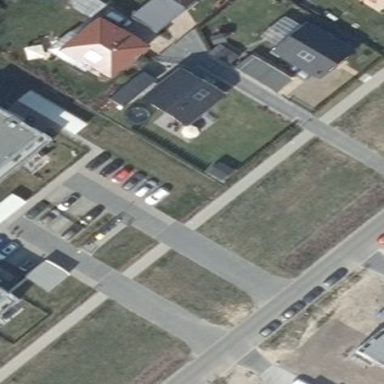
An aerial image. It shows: Street side parking area.